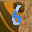
Label: 6